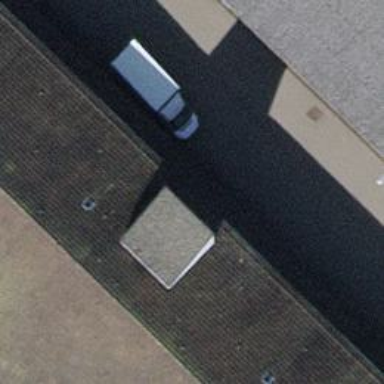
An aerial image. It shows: View of roof of building.